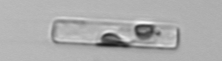
Label: Guinardia_delicatula